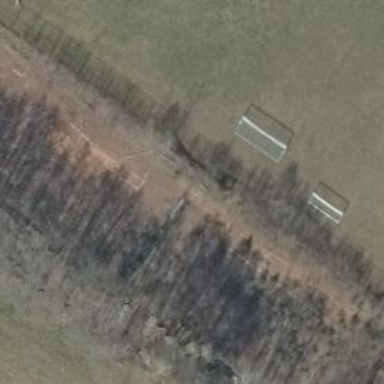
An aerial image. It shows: Tennis court on the leisure land pitch.